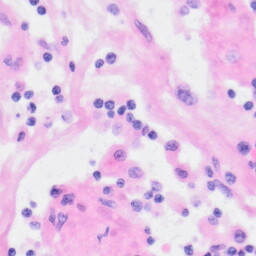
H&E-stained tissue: Kidney